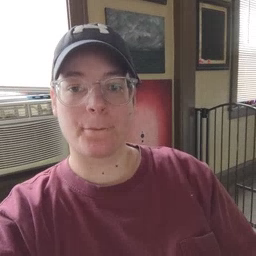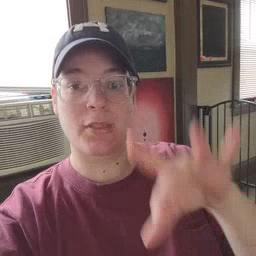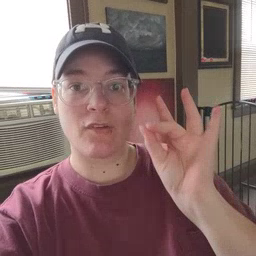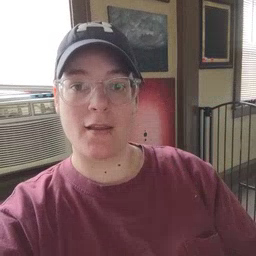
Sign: find